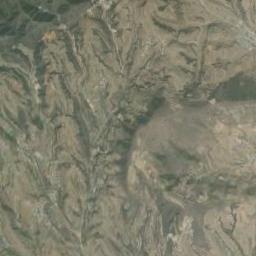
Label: mountain